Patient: sex F, age 76
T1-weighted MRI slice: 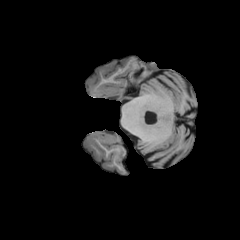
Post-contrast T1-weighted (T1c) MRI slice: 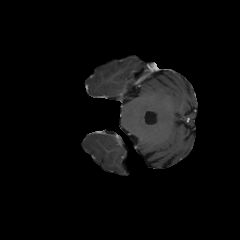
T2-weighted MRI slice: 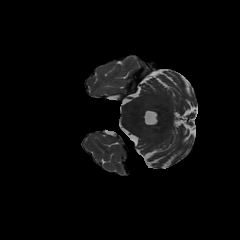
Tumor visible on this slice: no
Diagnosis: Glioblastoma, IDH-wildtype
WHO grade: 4